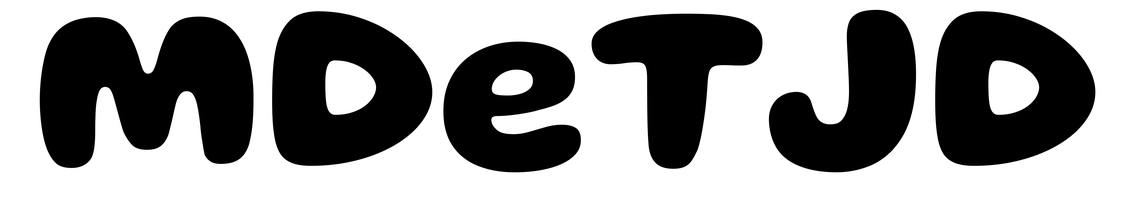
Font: Gluten_Bold